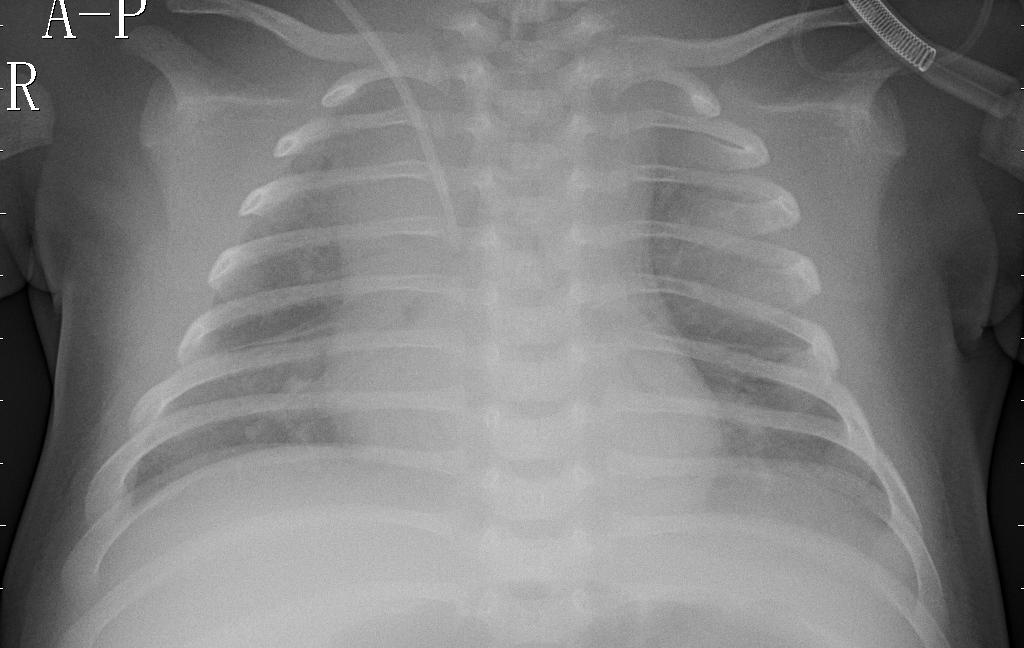
Diagnosis: PNEUMONIA